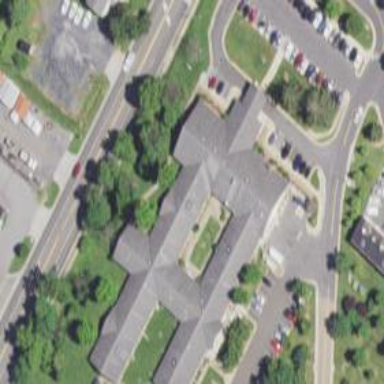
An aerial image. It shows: Nursing home.